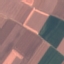
Label: AnnualCrop